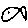
Label: fish